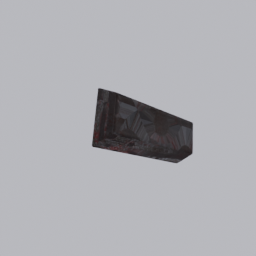
Label: mechanical